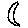
Label: moon